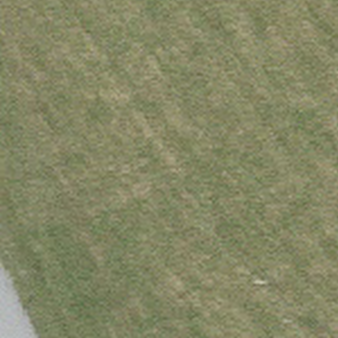
Label: other